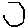
Label: hexagon